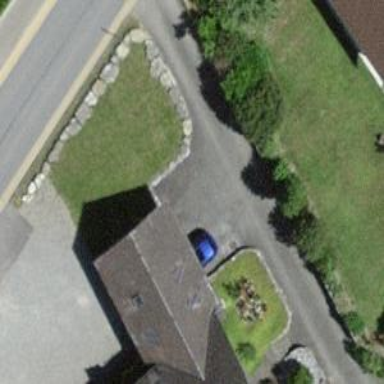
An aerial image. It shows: Shed.